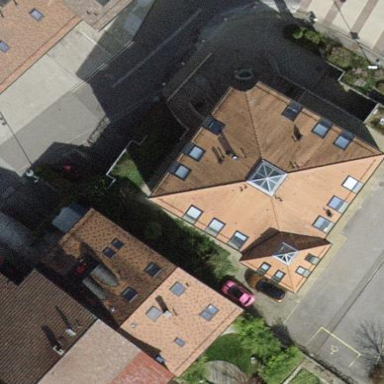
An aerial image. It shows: Pyramidal-shaped roof of apartment building.